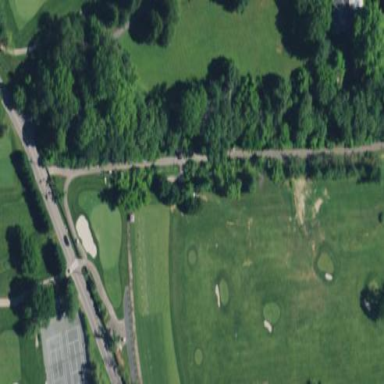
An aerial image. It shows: Grassy area designated as driving range for golf.